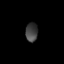
Tissue: lung
Cell type: Epithelial cells
Senescence score: 0.2323
Nuclear area (px): 227
Mean DAPI intensity: 64.674